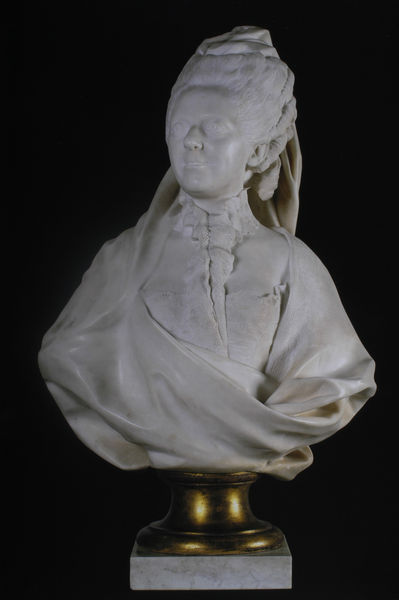
Titel: Marie-Adélaide de France, genannt Mme Adélaide
Künstler: Jean-Antoine Houdon
Standort: Paris
Institution: Musée du Louvre
Schlagwörter: dunkel, kopf, schatten, umhang, weiß, brust, frau, frisur, haar, hintergrund, kleid, licht, marmor, mund, nase, ohr, schwarz, stirn, säule, blick, dame, schleier, tuch, alt, augen, barock, bluse, falten, gesicht, kleidung, kragen, sockel, spitze, stein, bildnis, portrait, porträt, figur, gewand, gold, haare, mantel, stoff, adel, klassizismus, person, lippen, locken, ohren, rokoko, schultern, schön, skulptur, statue, perücke, adlig, lächeln, wellen, streng, büste, hochgesteckt, bildhauerei, bronze, faltenwurf, plastik, podest, edel, rüschen, oberkörper, stola, foto, fotografie, messing, alter, porzellan, krause, photo, schultertuch, entschlossen, hochfrisur, elisabeth, königin, freundlich, fürstin, gips, maria, fotographie, kopfschmuck, gewellt, alabaster, klassisch, großmutter, bildhauer, jabot, buste, biskuit, portraitbüste, turmfrisur, bronz, llocken, carrara, houdon, dockel